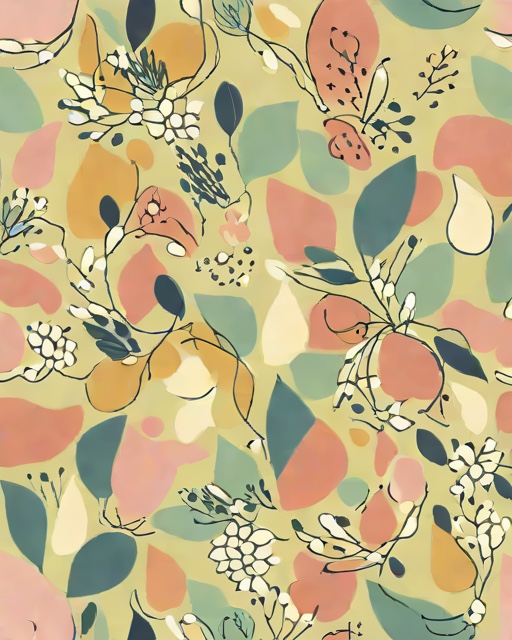
Category: Spring